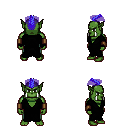
a pixel art fantasy rpg character, male body template, orc, green skin, black robe, teal pants, blue short mohawk hairstyle, leather bracers, four views (front, back, left, right), 2x2 character sprite sheet, small pixel art, hard edges, no anti-aliasing